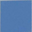
Piece: xx